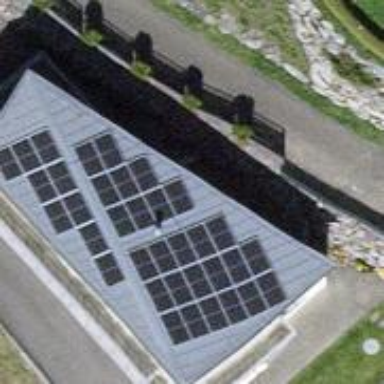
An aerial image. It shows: Solar power generator using photovoltaic method with solar photovoltaic panel types.